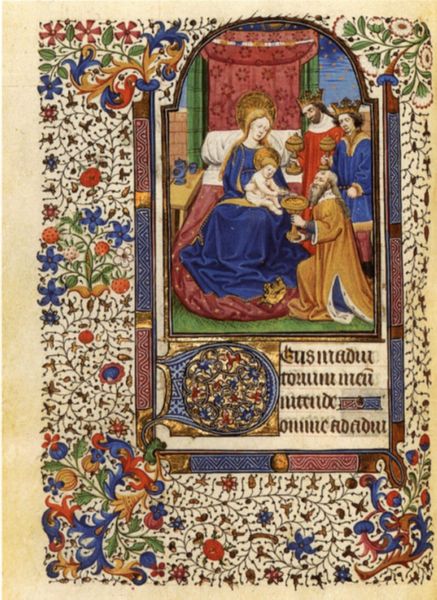
Titel: Pariser Stundenbuch
Institution: Privatsammlung/König
Schlagwörter: blau, blätter, himmel, mann, gelb, grün, blumen, bunt, frau, männer, blüten, rot, muster, rahmen, vorhang, kirche, gewand, gold, kelch, mantel, drei, kind, mutter, blatt, pflanzen, krone, früchte, ranken, schrift, rahmung, baby, könig, dekor, floral, verzierung, bett, buch, druck, jungfrau, sterne, seite, knien, initiale, mäntel, girlanden, verziert, heiligenschein, nimbus, christus, jesus, jesus christus, knieend, baldachin, könige, königin, heilige, beere, verehrung, heilig, maria, madonna, anbetung, jesu, mutter gottes, weise, handschrift, golf, geburt, erlöser, kronen, gottesmutter, latein, geschenke, buchmalerei, caspar, gaben, versalie, erdbeere, jesukind, manuskript, drei könige, heilige drei könige, messias, balthasar, melchior, gottessohn, drai, sohn gottes, unsere liebe frau, bubel, heilige maria, christkind, babz, madonna mit dem kind, d, gebut, christkönig, bühten, heilland, erretter, jesus von nazaret, gottesgebärerin, maria von nazaret, sjesukind